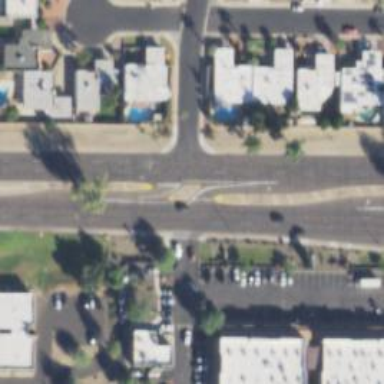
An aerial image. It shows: Secondary link road with asphalt surface.